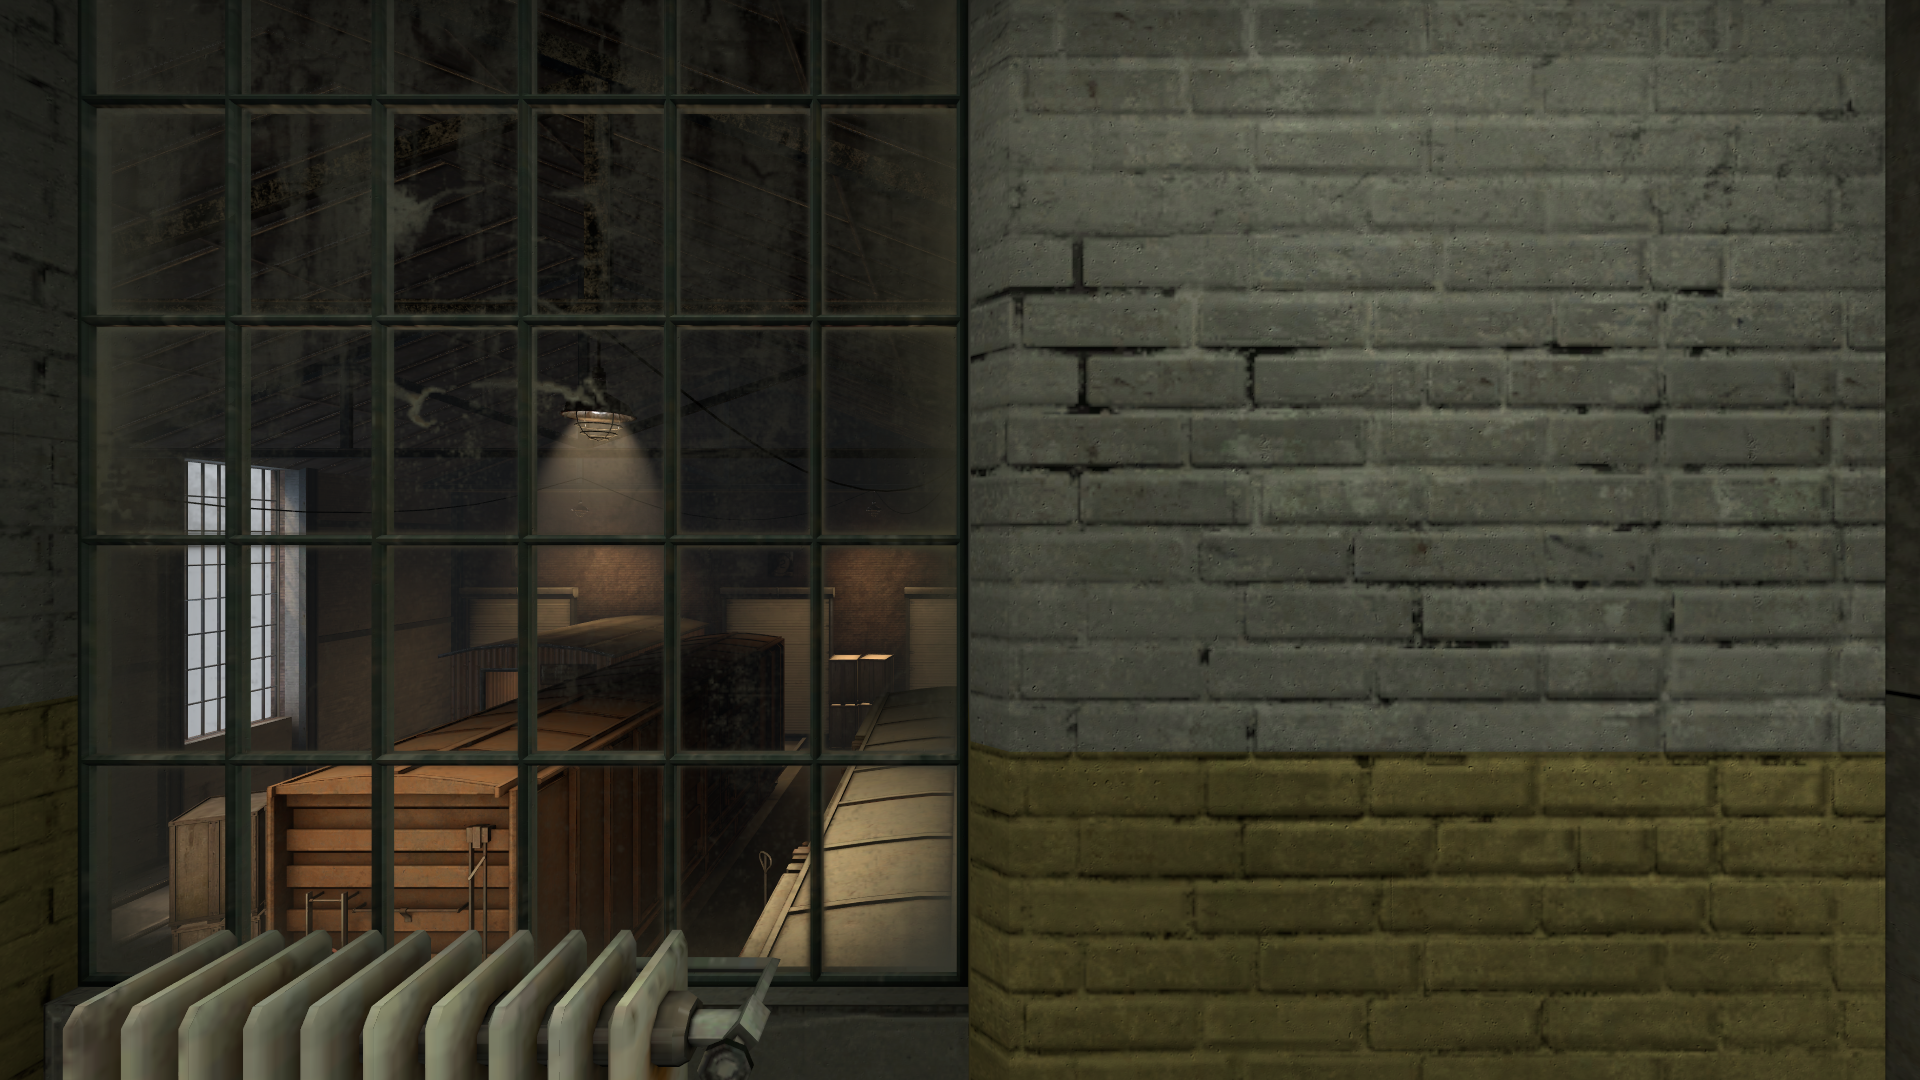
Map: de_train